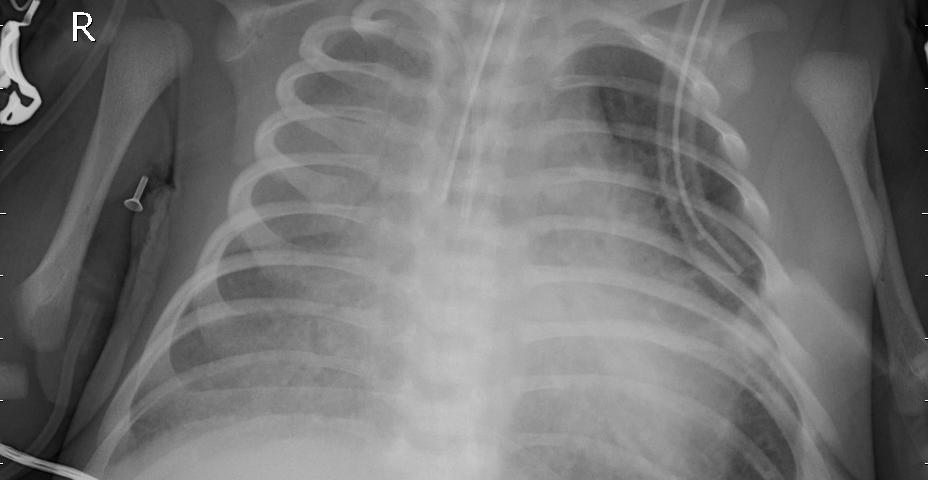
Diagnosis: PNEUMONIA